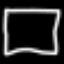
Label: square